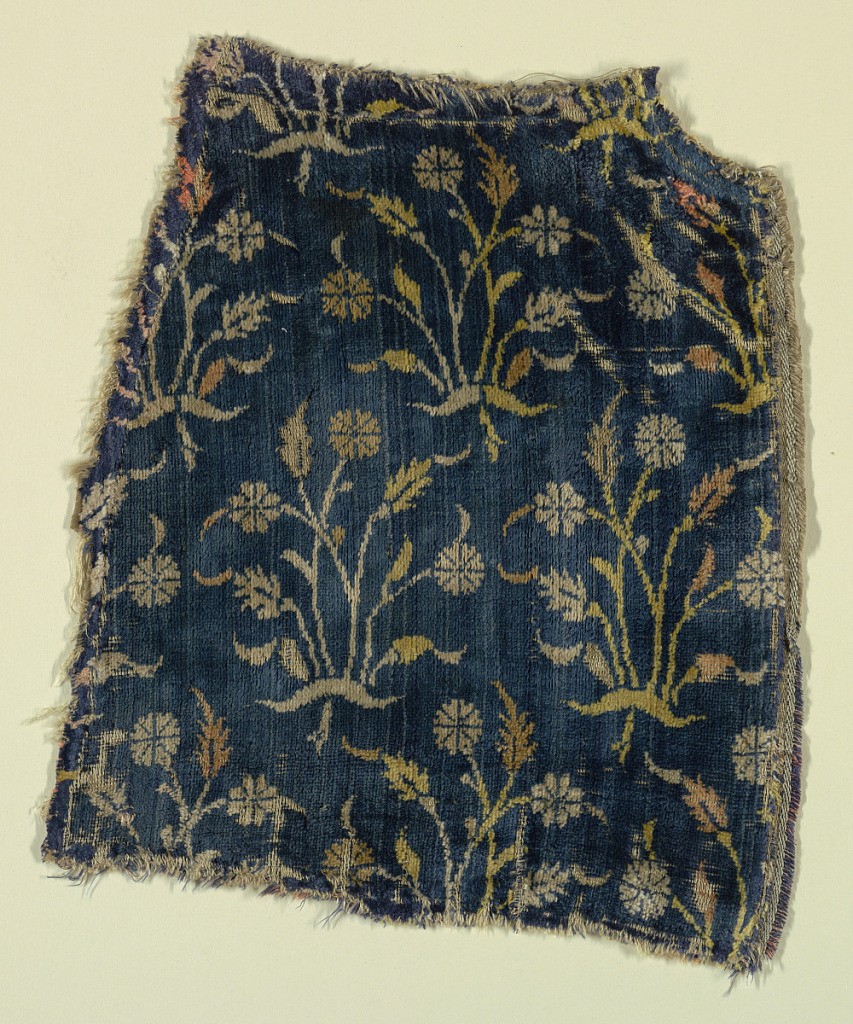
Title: Fragment
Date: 17th century
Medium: silk Technique: supplementary warp forming raised pile in twill (?) foundation (velvet)
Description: Clusters of carnations and leaves on mounds on blue background.